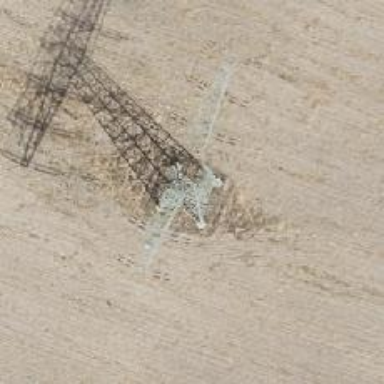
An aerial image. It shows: Power line in the image.